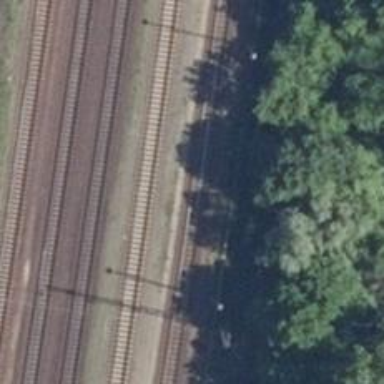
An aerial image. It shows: Siding railway line with electrified contact line for the trains.